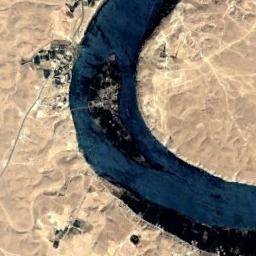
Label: river